Question: '''
<div id='images'><img id='center_loadingImage' align='middle' src='loading.gif' alt='Loading Image'></div>
'''
How to remove all '<div>' with the loop with Javascript?

Here is my code:
'''
var value = document.getElementsByTagName("images");
for (var i = 0; i < value.length; i++) {
$(value[i]).remove();
}
'''
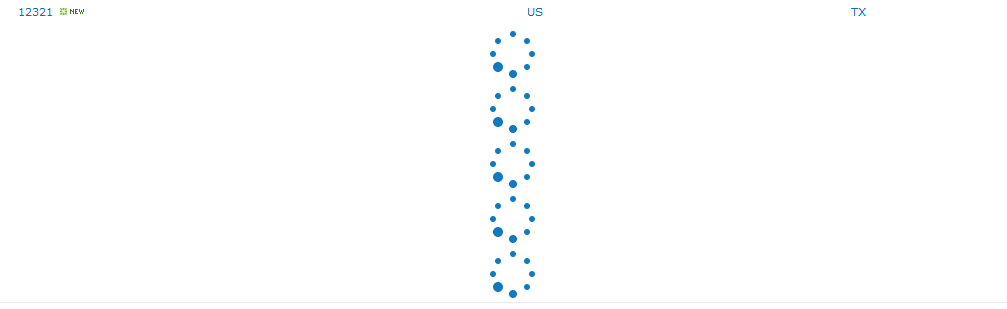
Answer: You can only use same id value once per page. Change it to class, i.e. 'images'
You will then have multiple 'div' with class 'images' and will be able to easily remove the spinners like this:
'''
$(".images").remove();
'''
If you have a lot of spinners, just wrap them with a div and remove the div. Something like this:
HTML:
'''
<div id="jedi-wrapper">
<div class="images">
...
</div>
</div>
'''
jQuery:
'''
$("#jedi-wrapper").remove();
'''
From the image, it looks like you are loading some values using AJAX. Why don't you remove the image on success?
Hope that helps